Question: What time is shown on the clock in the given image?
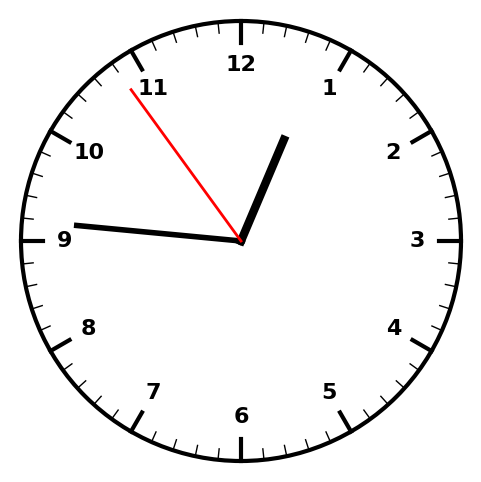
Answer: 12:45:54